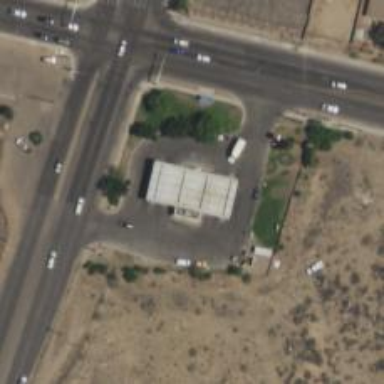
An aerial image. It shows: Convenience shop.